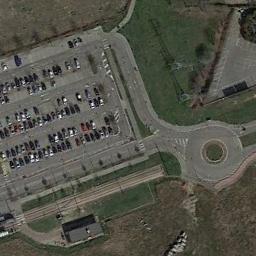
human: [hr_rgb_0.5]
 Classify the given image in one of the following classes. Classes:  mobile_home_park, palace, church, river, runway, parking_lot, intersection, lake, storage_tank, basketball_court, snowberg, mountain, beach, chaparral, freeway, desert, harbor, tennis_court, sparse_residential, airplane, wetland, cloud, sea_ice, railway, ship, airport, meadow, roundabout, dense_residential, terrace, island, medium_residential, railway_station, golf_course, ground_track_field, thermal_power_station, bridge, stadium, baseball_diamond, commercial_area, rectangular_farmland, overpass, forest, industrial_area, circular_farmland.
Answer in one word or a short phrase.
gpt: roundabout